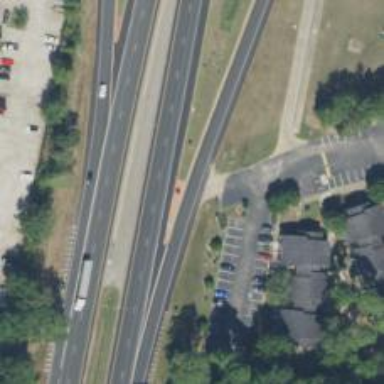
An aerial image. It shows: Trunk link highway.